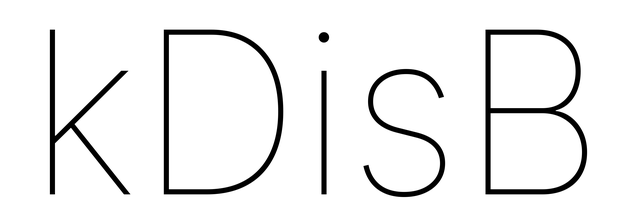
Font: Inter_Thin